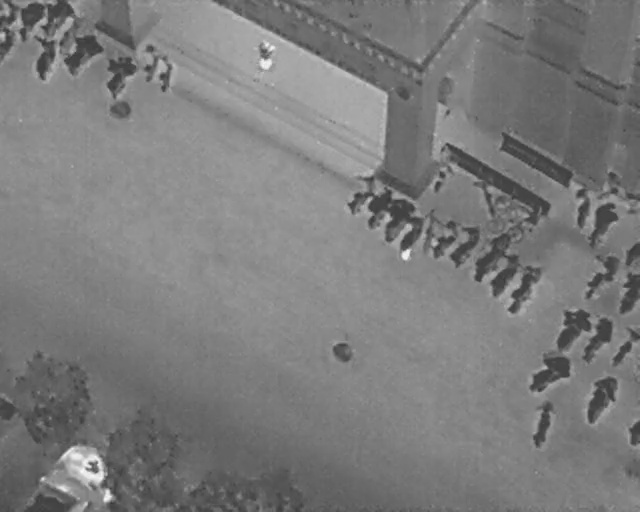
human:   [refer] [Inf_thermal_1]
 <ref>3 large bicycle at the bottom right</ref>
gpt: <box>[[89, 74, 98, 81, 30], [81, 69, 90, 76, 48], [80, 80, 88, 84, 12]]</box>